Interaction volume radius: 10 \u00c5
Interaction volume height: 20 \u00c5
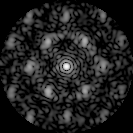
Disorder parameter: 0.545